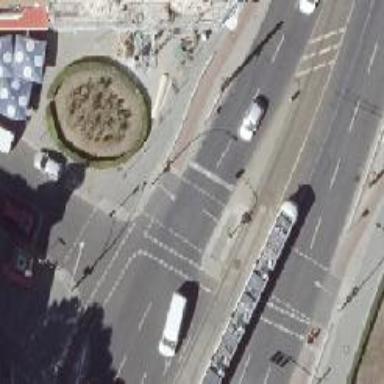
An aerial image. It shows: Asphalt footway with crossing equipped with traffic signals.